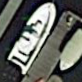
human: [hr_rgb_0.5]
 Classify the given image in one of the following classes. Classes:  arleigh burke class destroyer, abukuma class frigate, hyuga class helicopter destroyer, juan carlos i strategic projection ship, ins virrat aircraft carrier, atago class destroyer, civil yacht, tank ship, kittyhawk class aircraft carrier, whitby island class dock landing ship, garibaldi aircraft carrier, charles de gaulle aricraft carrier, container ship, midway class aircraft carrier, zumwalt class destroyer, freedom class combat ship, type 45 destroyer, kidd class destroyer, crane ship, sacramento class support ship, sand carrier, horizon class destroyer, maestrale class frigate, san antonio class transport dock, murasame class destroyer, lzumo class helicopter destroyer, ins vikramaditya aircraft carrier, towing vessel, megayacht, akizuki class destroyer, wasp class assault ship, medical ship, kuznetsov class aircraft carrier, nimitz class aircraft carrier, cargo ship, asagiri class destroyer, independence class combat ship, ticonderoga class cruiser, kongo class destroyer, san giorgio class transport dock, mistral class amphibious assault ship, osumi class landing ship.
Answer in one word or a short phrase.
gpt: Civil yacht